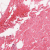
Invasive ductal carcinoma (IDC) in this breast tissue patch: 0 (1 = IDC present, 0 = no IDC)